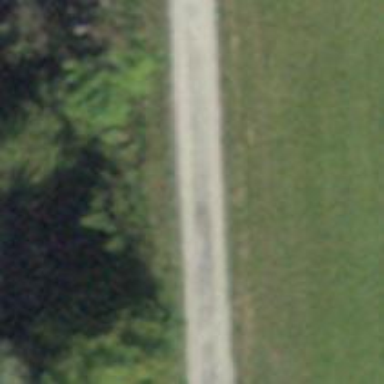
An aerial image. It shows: Gravel track with grade2 tracktype.